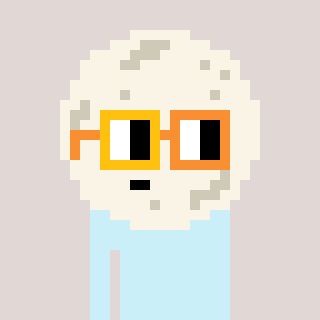
a pixel art character with square yellow and orange glasses, a moon-shaped head and a grayscale-colored body on a warm background